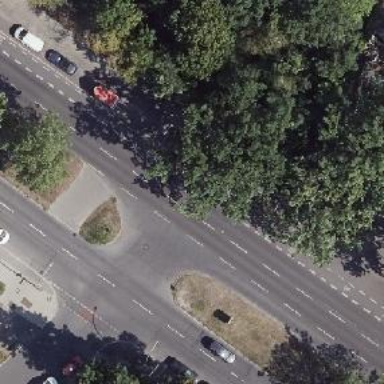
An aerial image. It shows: Secondary asphalt road with lane markings. There is parallel parking on the right side of the road.